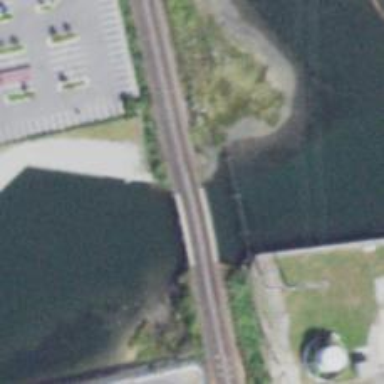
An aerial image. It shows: Bridge over electrified railway tracks.